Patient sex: F
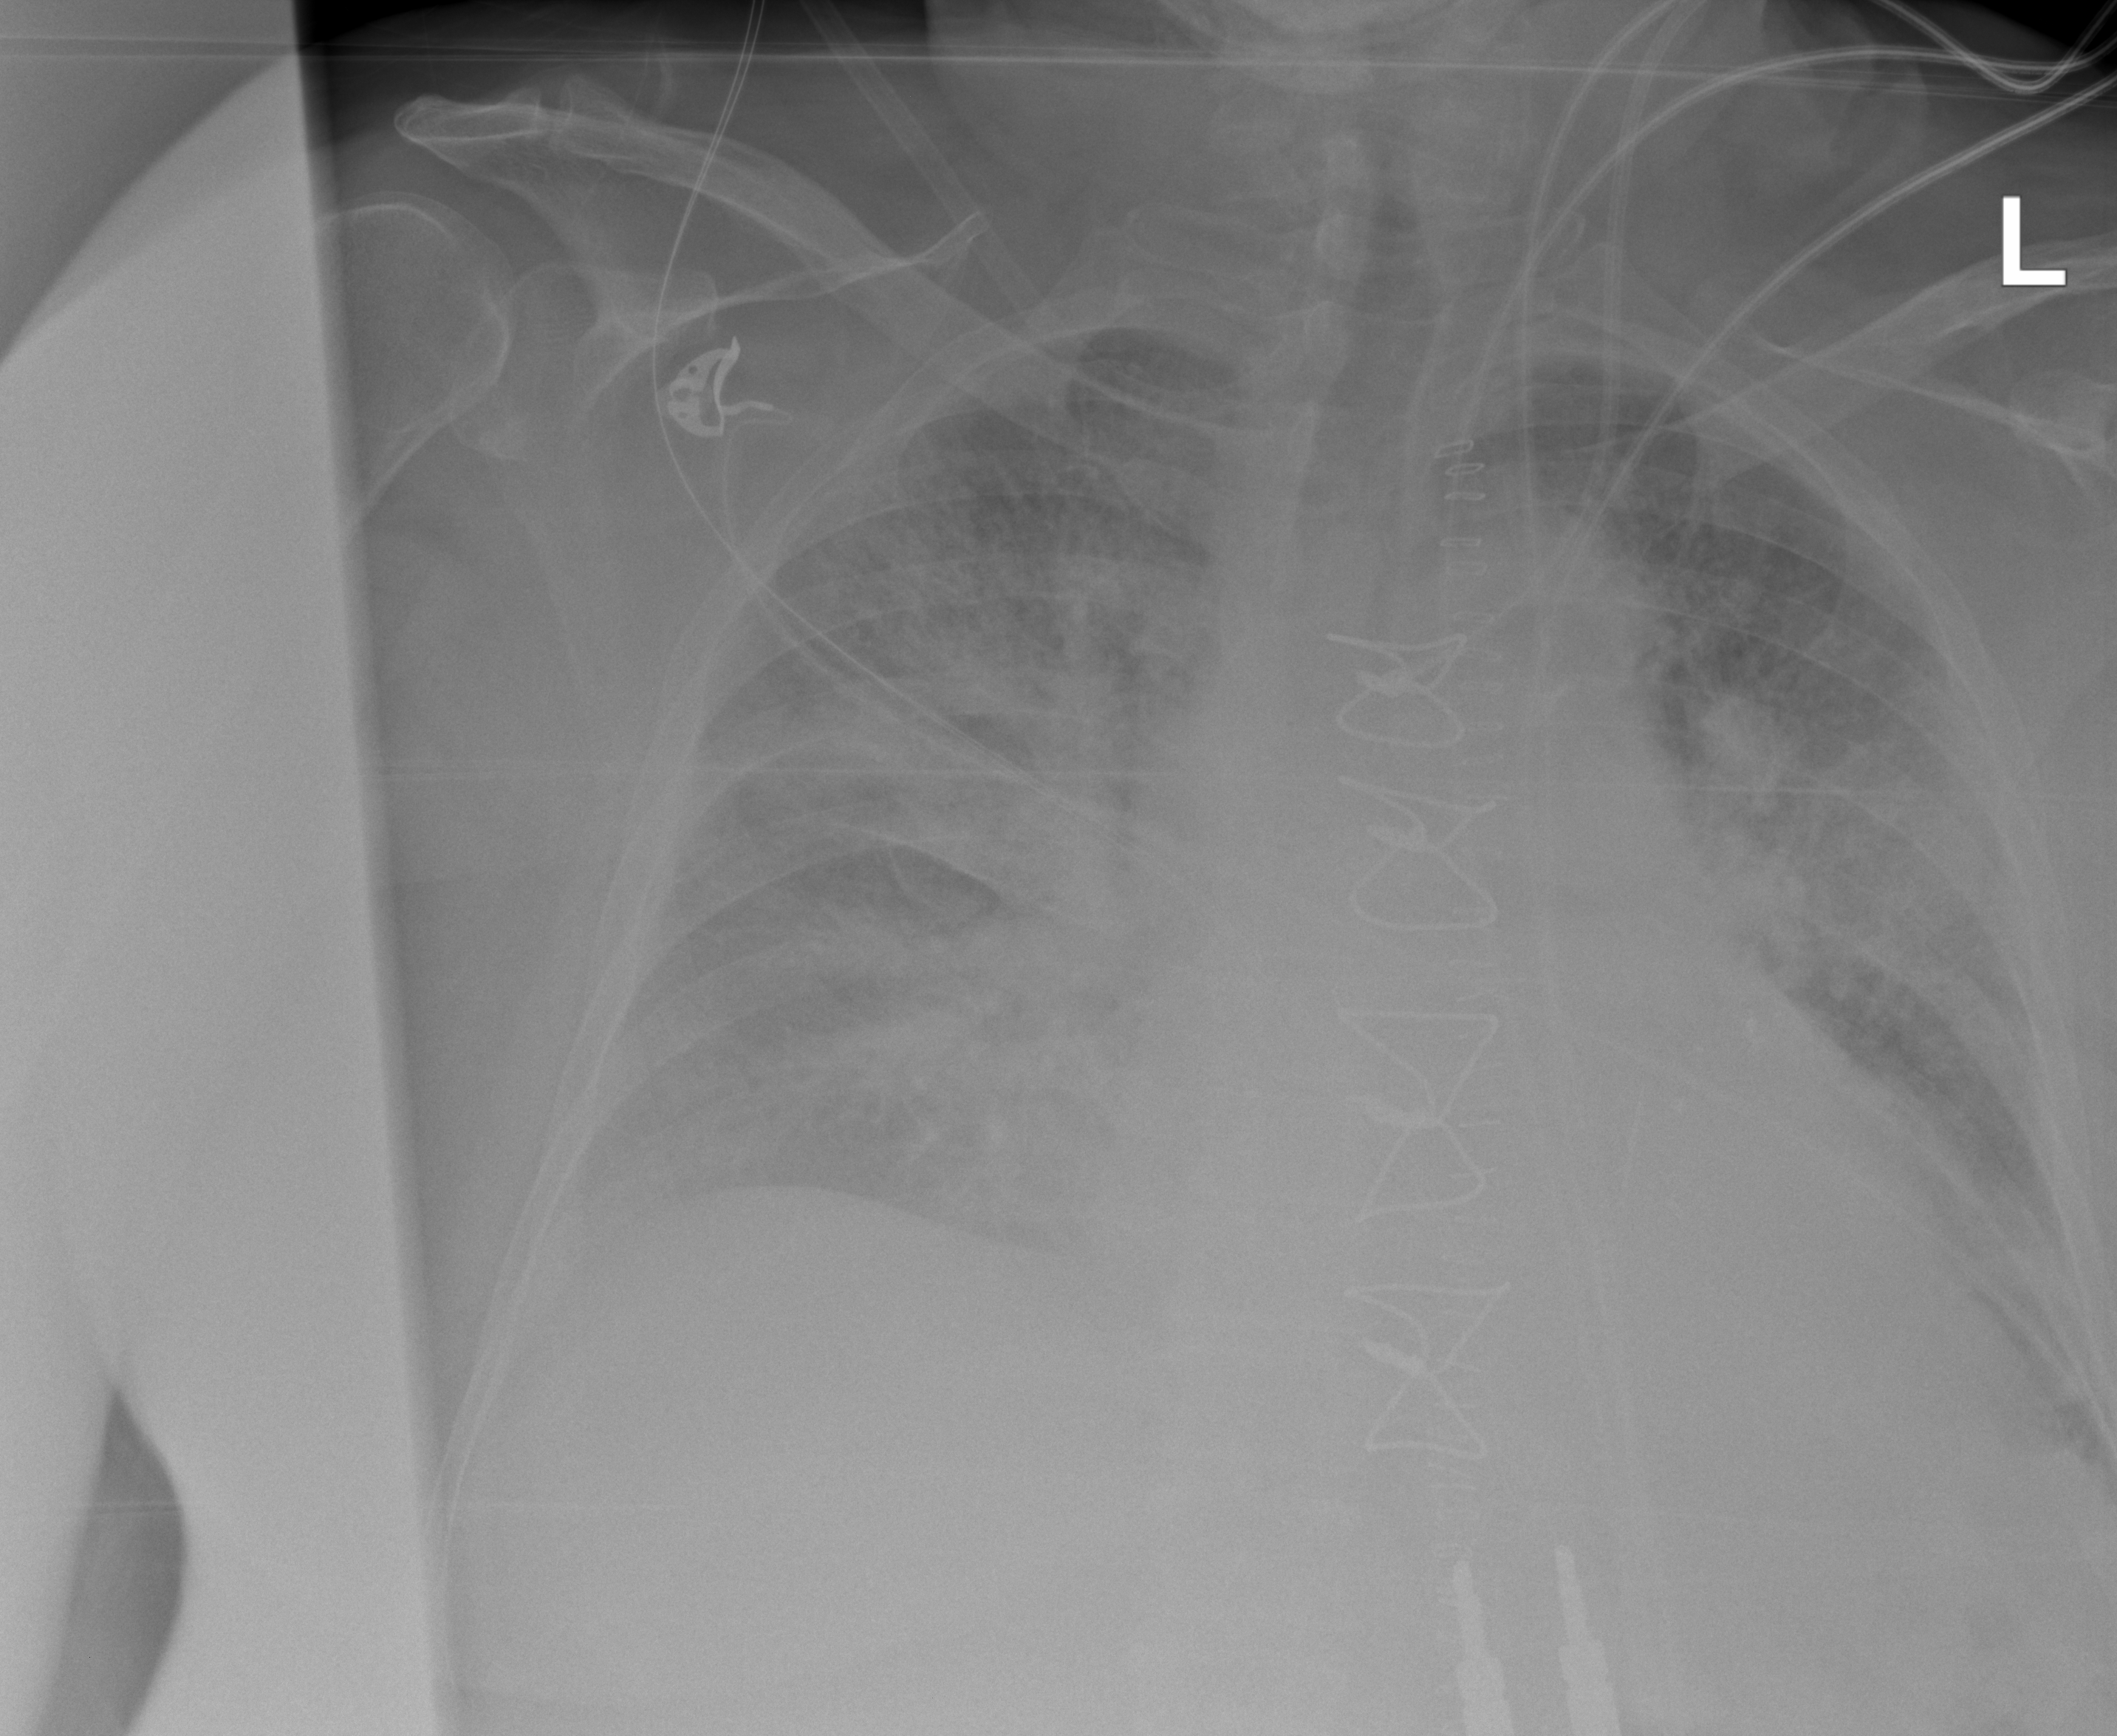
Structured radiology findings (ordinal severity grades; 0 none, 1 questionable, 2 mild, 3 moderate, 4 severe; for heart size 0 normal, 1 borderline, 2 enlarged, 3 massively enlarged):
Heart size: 2
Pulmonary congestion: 3
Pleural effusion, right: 2
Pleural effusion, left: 2
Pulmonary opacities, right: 3
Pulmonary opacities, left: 3
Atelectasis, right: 2
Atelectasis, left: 2